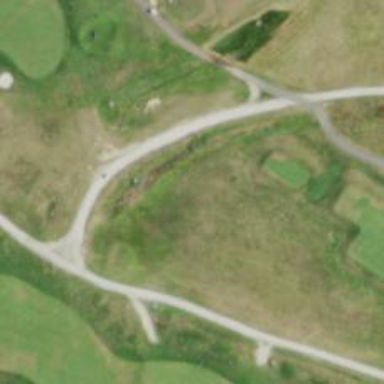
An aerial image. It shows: Service road designated as golf cart path.